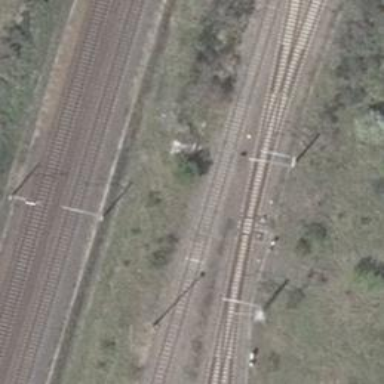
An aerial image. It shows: Railway switch with the turnout on the right side.